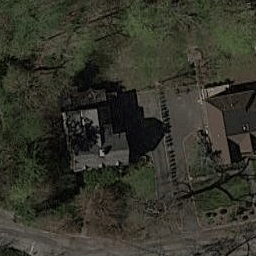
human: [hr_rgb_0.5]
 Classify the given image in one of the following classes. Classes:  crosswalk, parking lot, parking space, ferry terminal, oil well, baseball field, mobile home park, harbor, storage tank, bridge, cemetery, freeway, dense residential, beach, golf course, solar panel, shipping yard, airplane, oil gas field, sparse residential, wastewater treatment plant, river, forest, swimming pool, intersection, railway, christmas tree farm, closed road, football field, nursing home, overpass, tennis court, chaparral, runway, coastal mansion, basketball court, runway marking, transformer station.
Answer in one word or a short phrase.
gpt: sparse residential